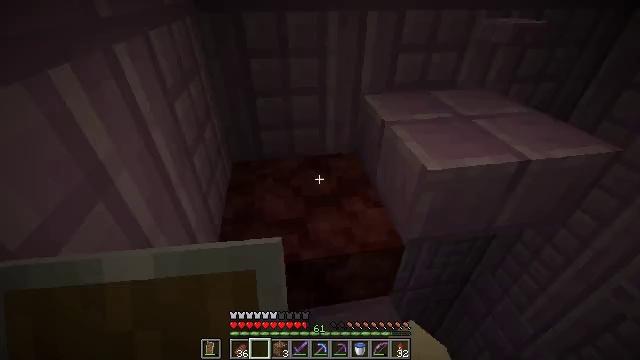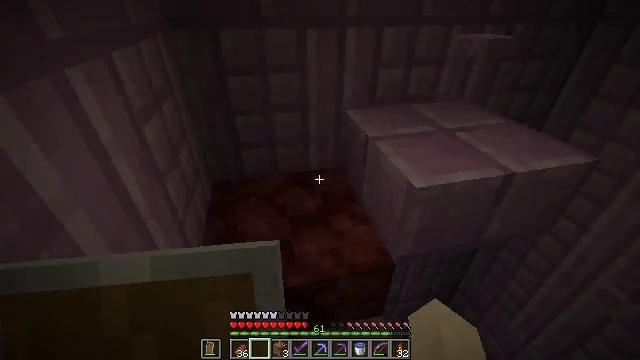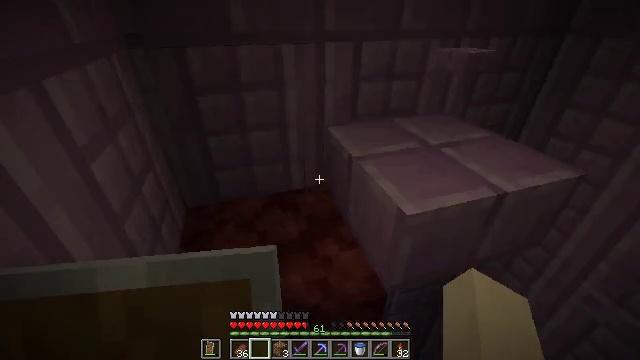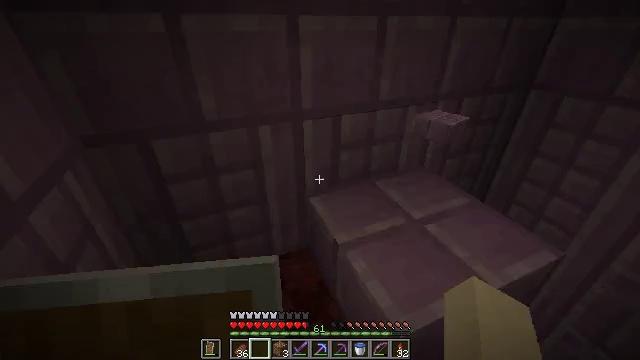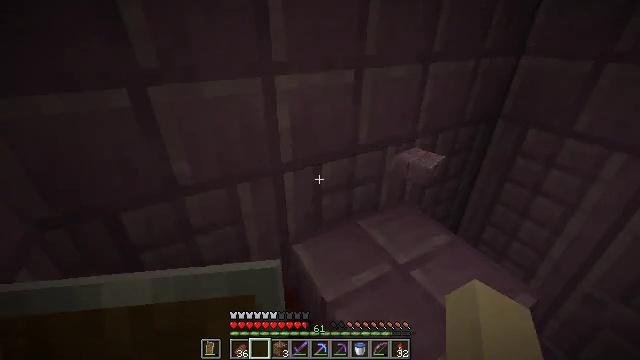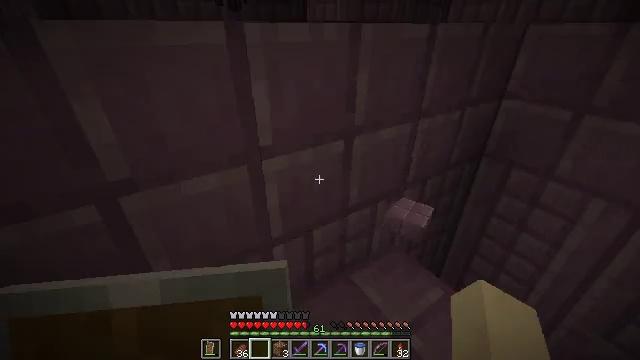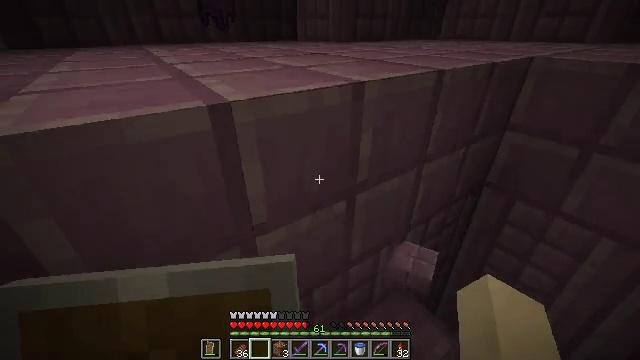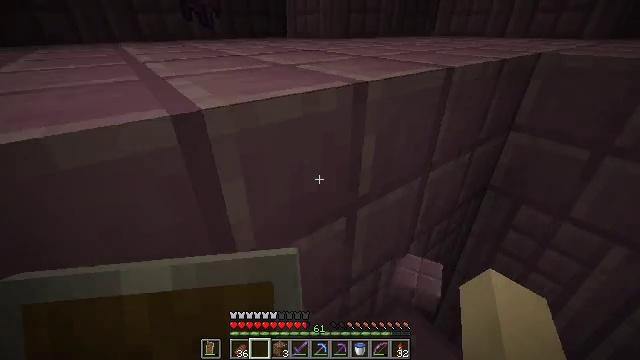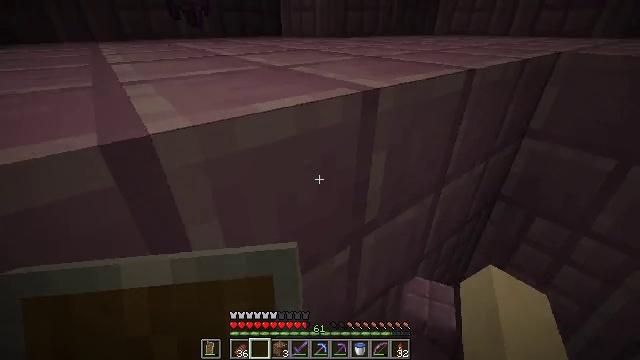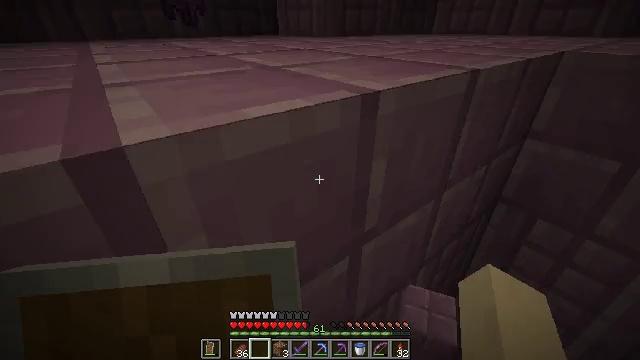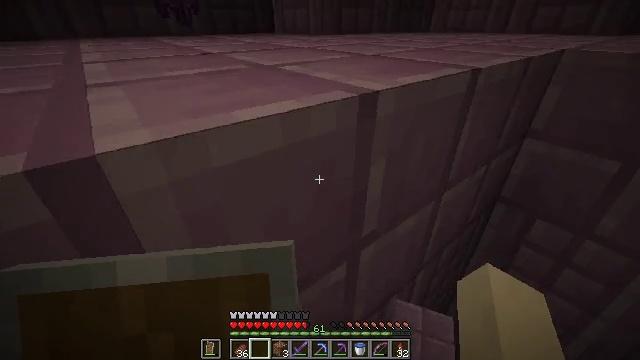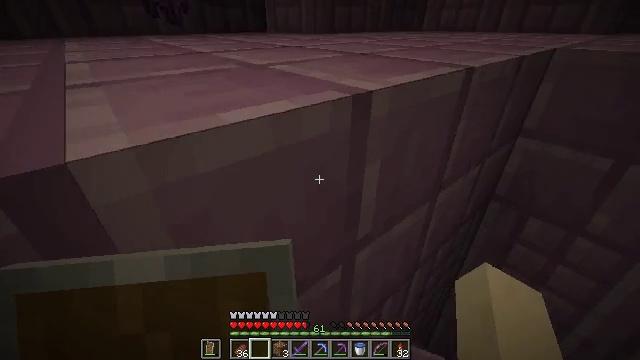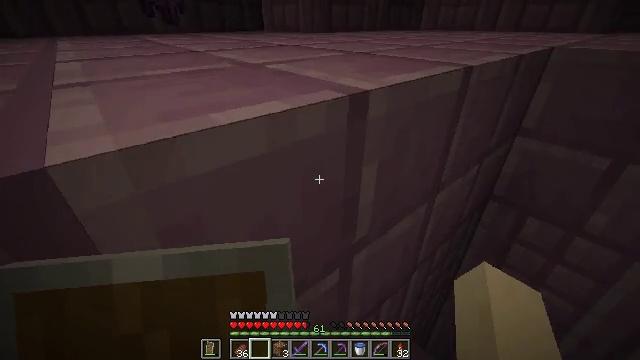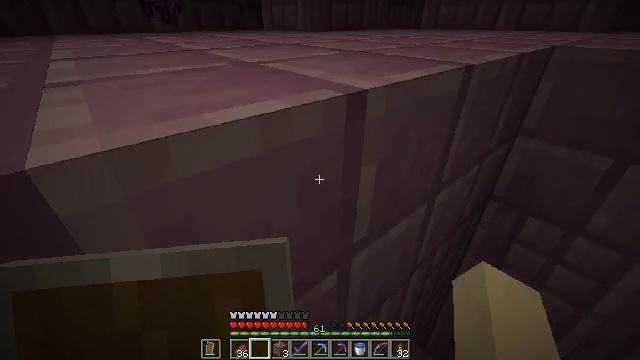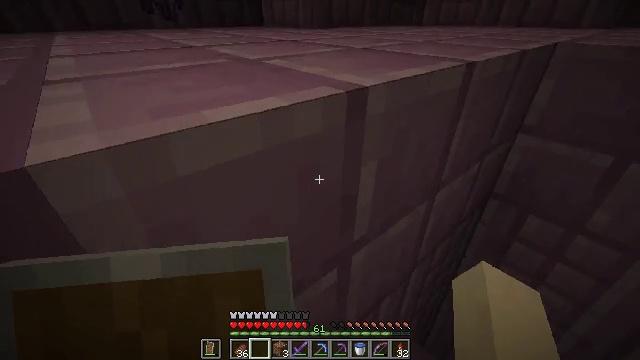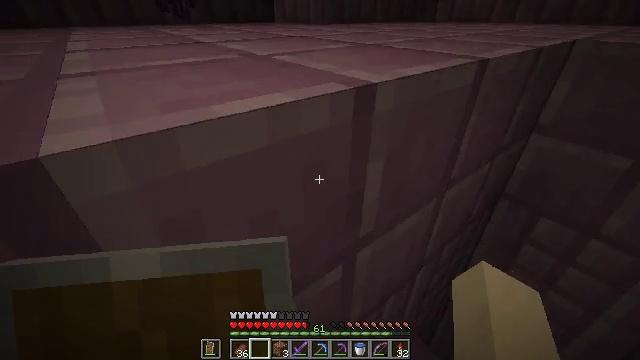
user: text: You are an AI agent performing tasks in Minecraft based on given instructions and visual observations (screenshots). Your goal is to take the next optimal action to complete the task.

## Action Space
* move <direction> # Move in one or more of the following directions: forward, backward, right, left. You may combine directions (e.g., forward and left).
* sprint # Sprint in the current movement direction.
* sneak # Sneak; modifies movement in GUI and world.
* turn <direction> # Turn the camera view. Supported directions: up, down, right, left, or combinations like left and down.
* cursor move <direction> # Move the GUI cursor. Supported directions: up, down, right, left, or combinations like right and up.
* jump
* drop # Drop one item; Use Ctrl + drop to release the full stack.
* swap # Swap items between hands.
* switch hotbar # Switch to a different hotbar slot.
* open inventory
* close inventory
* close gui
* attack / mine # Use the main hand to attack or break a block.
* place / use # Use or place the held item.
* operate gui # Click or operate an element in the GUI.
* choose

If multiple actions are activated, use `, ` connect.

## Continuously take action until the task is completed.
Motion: motion action
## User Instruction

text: Attack the purpur block to obtain it.
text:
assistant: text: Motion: move forward, turn right and up
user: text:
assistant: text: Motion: move forward, turn right and up
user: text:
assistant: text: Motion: move forward, turn right and up
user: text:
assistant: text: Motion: move forward, turn right
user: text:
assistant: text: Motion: move forward, turn right
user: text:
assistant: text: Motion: move forward, turn right
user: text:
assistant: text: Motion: move forward, turn right
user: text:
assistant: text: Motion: no_op
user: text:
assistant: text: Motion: no_op
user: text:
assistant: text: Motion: no_op
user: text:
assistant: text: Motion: turn right
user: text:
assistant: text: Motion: no_op
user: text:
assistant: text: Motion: no_op
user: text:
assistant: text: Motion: no_op
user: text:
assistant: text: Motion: turn left
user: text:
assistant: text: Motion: turn left
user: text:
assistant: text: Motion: move forward, turn left
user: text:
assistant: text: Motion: move forward, turn left and up
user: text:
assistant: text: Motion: move forward
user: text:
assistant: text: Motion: no_op
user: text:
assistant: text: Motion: no_op
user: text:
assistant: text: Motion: no_op
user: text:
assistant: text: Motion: no_op
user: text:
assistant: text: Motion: no_op
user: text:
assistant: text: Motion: no_op
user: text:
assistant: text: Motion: no_op
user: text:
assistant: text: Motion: turn down
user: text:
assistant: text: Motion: turn left
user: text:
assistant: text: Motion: turn left and down
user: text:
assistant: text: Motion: turn left and down